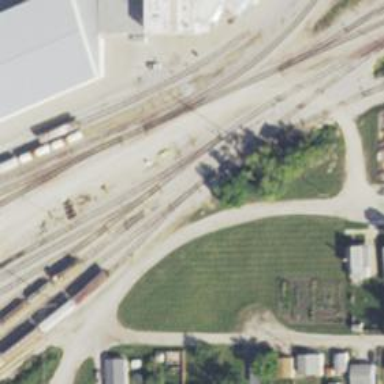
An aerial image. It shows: Abandoned railway siding.